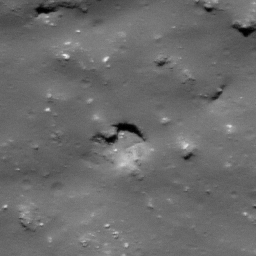
Pit: Tycho 5a
Host crater: Tycho
Host type: impact_melt
Lunar coordinates: latitude -42.62, longitude 348.633